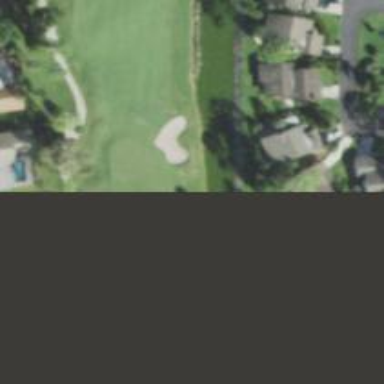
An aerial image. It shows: View of golf hole.